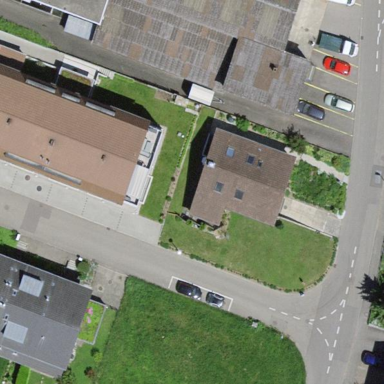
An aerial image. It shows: Detached building.